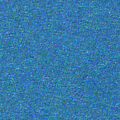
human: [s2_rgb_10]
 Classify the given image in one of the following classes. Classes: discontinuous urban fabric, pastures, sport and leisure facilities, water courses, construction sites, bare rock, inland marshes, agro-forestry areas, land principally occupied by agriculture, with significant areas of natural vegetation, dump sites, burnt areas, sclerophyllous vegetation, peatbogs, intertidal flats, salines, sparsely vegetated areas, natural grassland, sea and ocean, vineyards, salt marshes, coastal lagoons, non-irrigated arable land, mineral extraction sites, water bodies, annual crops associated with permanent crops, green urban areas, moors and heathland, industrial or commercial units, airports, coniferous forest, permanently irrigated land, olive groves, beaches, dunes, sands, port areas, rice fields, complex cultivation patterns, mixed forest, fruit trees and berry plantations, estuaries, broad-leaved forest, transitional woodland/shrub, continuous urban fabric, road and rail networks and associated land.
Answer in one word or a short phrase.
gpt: sea and ocean